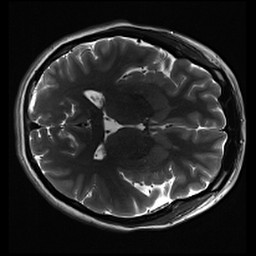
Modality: inplaneT2
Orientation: axial